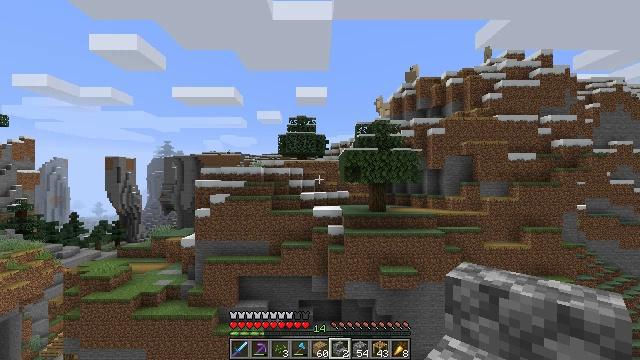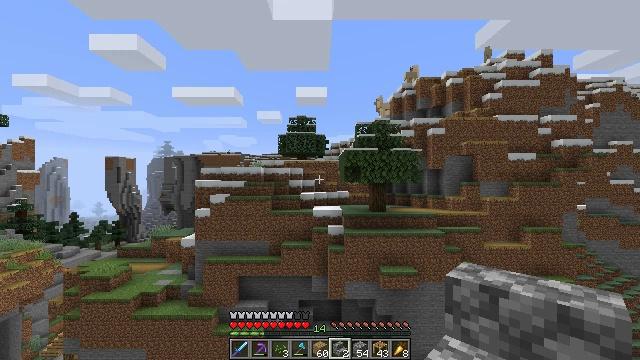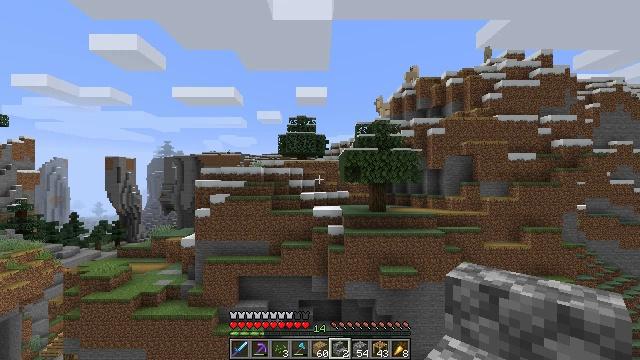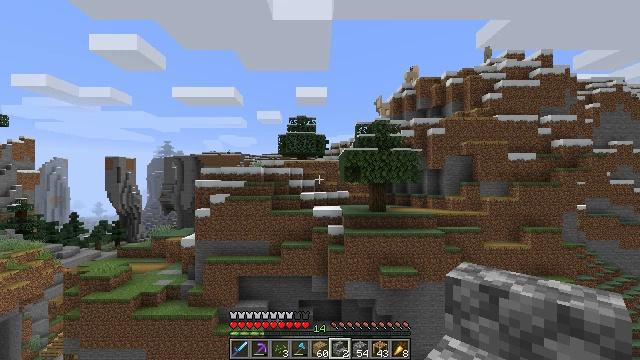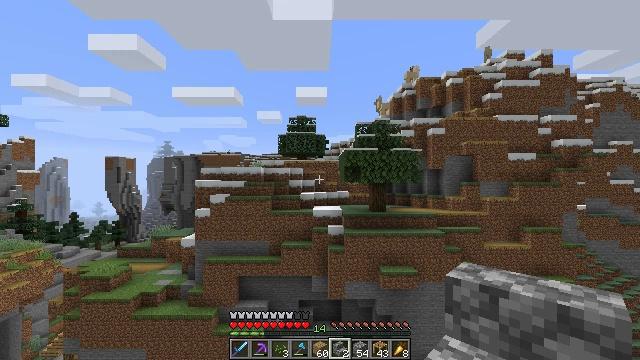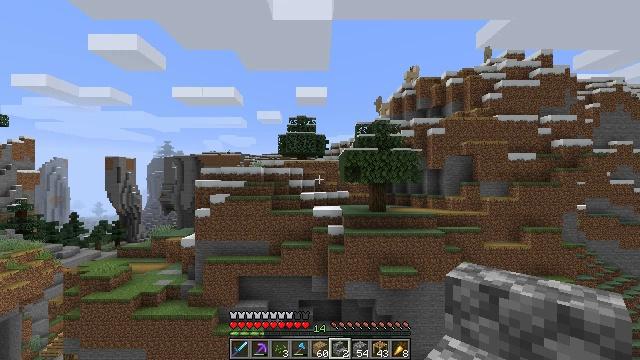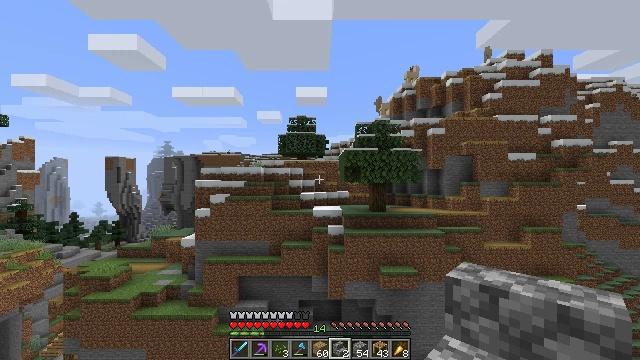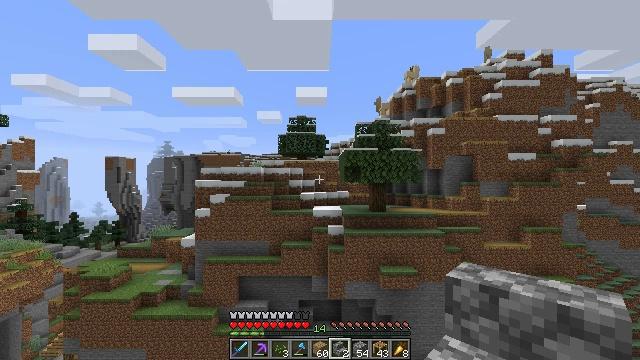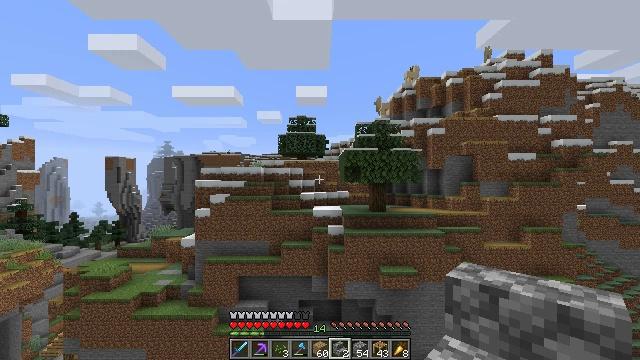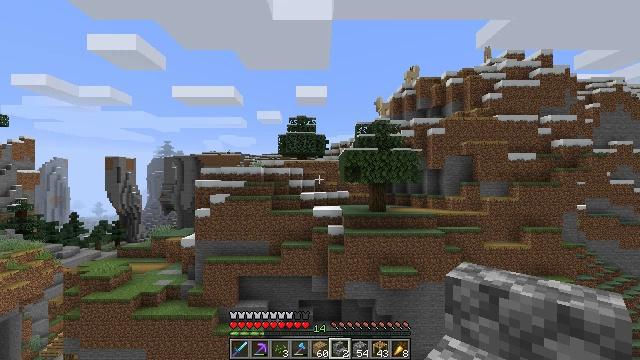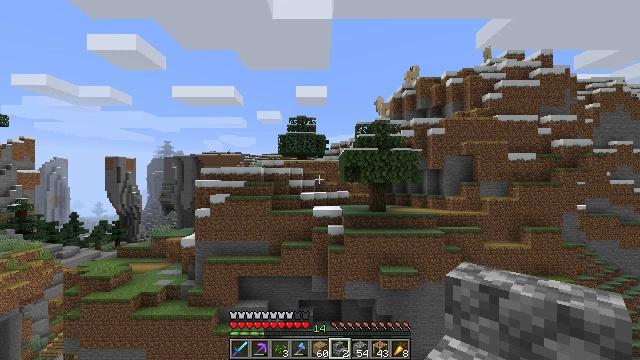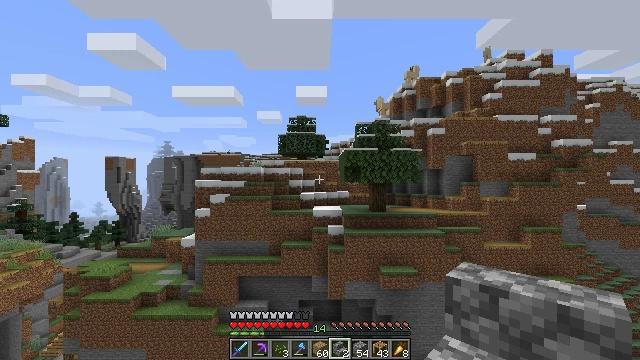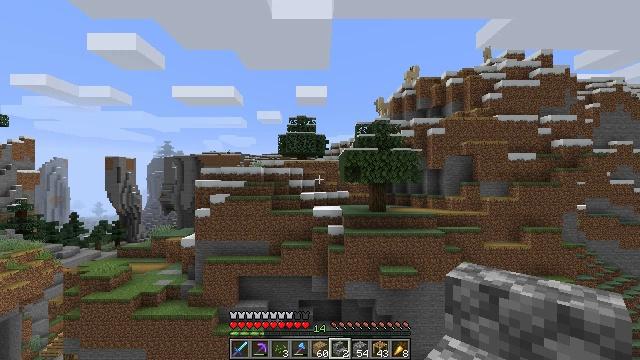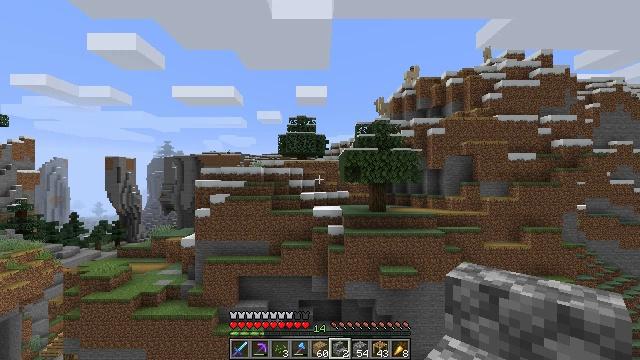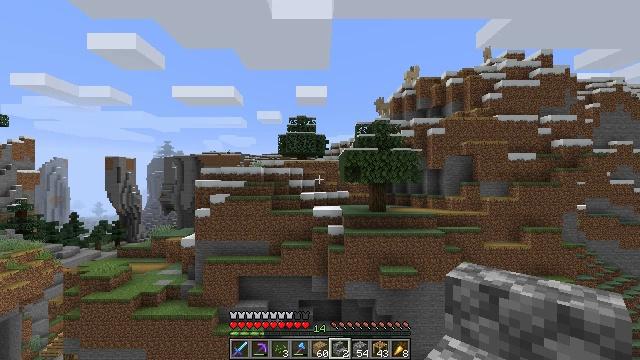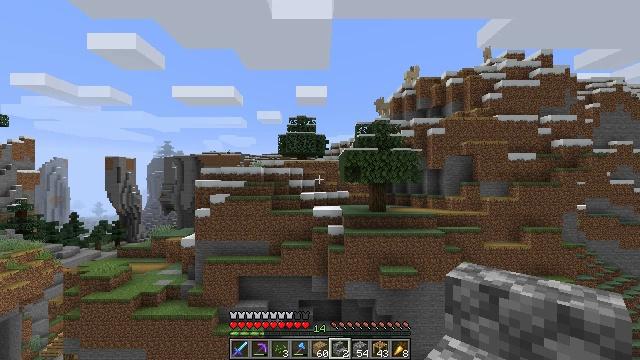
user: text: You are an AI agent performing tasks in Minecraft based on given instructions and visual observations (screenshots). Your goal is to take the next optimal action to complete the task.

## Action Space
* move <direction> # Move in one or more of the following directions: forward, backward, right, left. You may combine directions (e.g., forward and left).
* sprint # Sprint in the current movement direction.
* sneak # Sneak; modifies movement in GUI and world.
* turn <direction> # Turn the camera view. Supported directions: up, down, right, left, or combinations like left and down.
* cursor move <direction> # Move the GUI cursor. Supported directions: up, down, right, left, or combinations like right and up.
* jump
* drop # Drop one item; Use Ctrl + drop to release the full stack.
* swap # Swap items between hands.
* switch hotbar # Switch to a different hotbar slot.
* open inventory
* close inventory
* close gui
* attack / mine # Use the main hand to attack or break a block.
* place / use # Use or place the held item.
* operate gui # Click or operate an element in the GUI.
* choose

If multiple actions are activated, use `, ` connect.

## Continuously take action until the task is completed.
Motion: motion action
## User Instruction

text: Mine scaffolding to move it.
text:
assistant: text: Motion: no_op
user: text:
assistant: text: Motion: no_op
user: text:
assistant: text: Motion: no_op
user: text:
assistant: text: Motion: no_op
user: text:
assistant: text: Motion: no_op
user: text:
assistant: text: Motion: no_op
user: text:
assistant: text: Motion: no_op
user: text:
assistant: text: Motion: no_op
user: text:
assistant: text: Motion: no_op
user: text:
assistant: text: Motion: no_op
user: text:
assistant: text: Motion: no_op
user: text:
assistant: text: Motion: no_op
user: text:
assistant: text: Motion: no_op
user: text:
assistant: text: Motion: no_op
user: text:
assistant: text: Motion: no_op
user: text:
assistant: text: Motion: no_op
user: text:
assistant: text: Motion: no_op
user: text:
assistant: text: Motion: no_op
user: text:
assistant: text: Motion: no_op
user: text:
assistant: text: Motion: no_op
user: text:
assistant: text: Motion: no_op
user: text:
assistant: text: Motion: no_op
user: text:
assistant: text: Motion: no_op
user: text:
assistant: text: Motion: no_op
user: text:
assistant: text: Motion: no_op
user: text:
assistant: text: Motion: no_op
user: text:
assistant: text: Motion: no_op
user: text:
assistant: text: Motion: no_op
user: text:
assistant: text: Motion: no_op
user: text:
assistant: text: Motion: no_op